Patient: sex F, age 69
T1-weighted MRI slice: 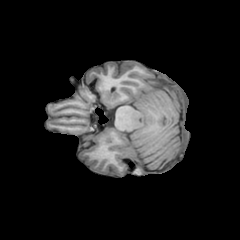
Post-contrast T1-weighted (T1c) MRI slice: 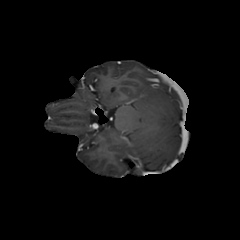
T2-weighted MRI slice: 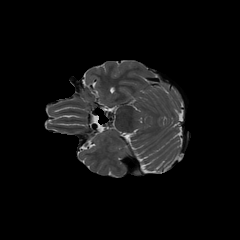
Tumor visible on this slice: no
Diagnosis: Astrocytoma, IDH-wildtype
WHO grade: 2